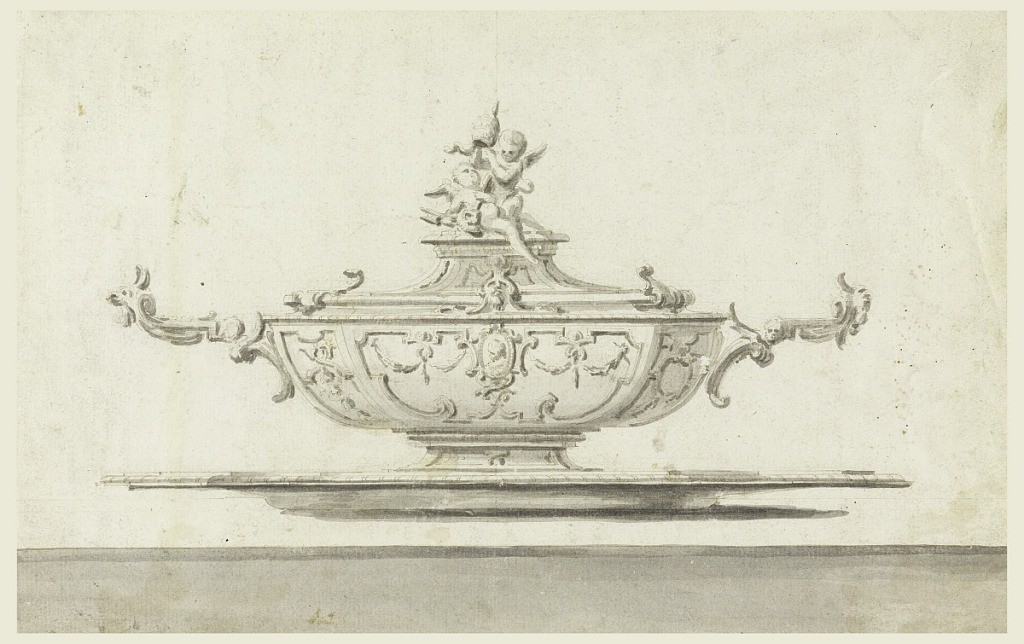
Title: Project for a tureen with papal coat of arms. Intended to be executed in silver.
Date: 1700–1725
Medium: Graphite, pen and ink, brush and sepia, greywater color on paper
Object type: Drawing
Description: Horizontal rectangle. Standing upon what seems to be a plate. On top of the lid a group of two angels with the tiara and the keys. Below is a dark stripe as a base.